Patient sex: M
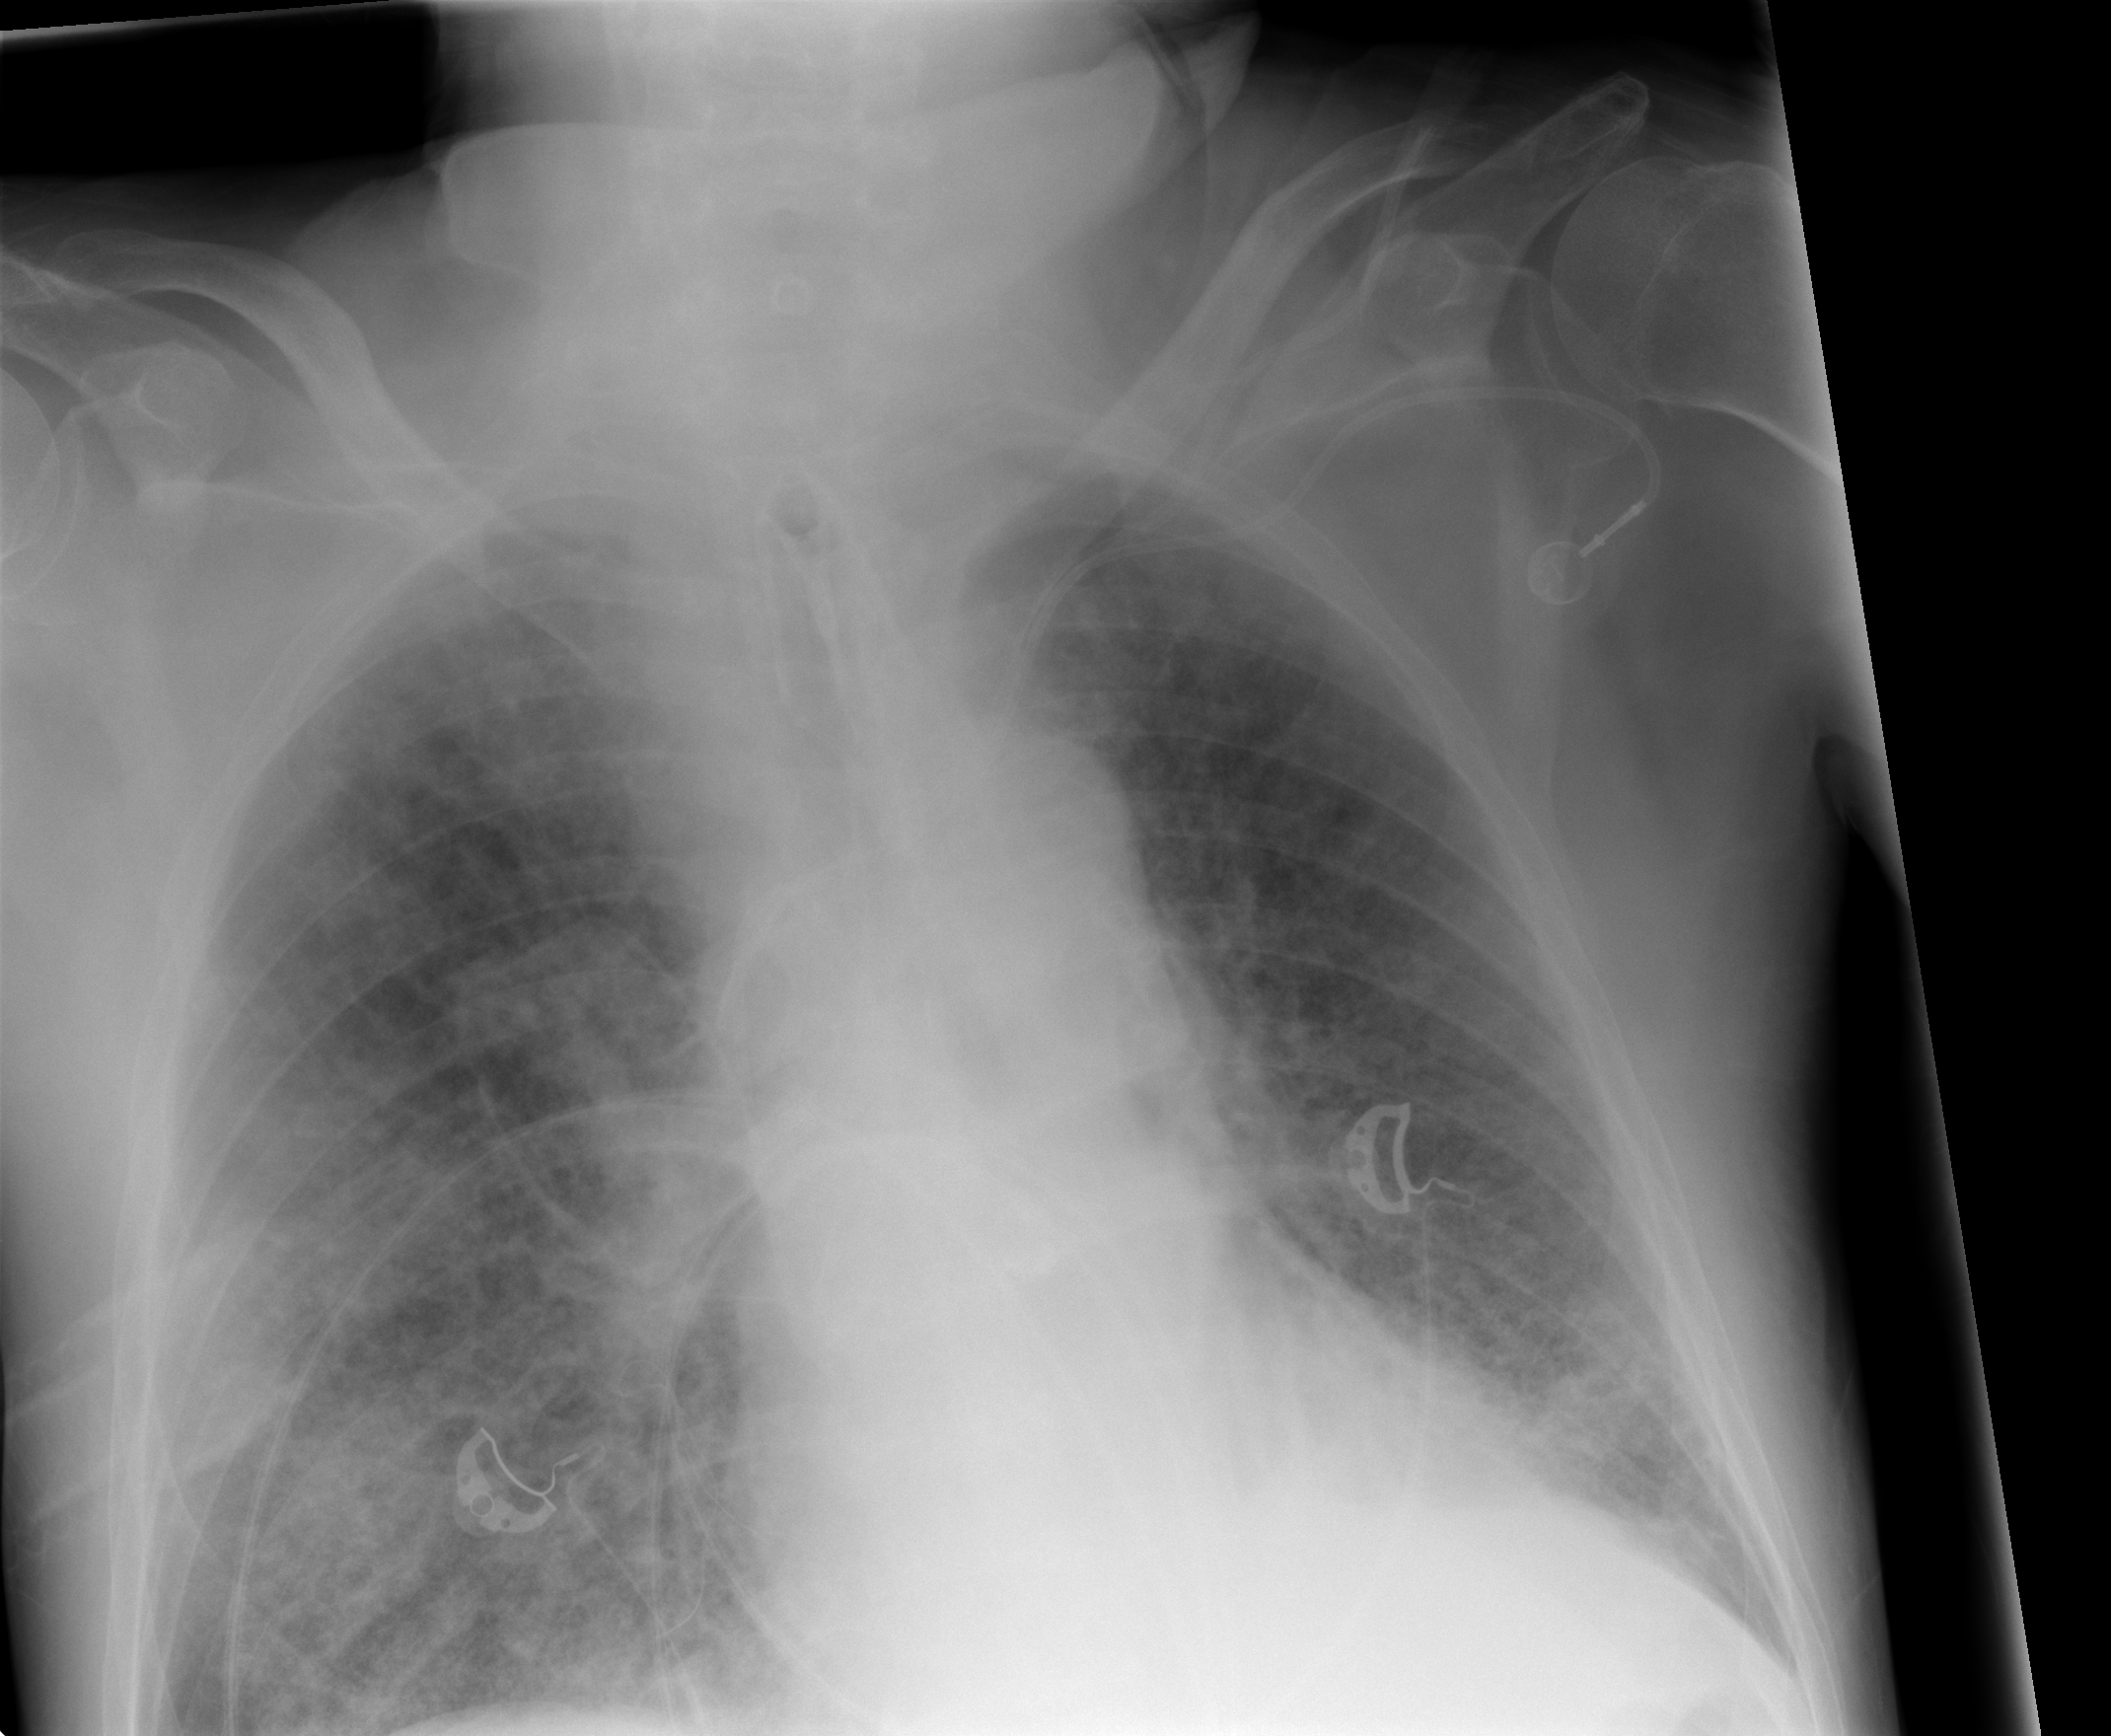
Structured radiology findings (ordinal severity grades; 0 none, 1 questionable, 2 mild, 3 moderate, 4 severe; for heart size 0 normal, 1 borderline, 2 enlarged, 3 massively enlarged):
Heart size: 0
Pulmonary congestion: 0
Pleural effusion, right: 0
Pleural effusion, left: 0
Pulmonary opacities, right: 3
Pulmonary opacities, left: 2
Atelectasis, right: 0
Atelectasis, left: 0